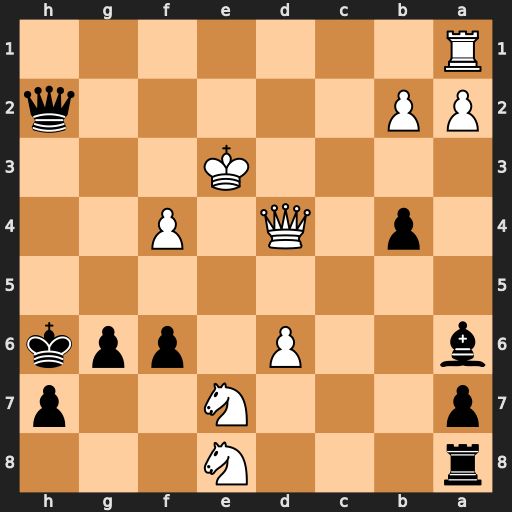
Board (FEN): r3N3/p3N2p/b2P1ppk/8/1p1Q1P2/4K3/PP5q/R7
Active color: b
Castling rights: -
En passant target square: -
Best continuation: Qe2#